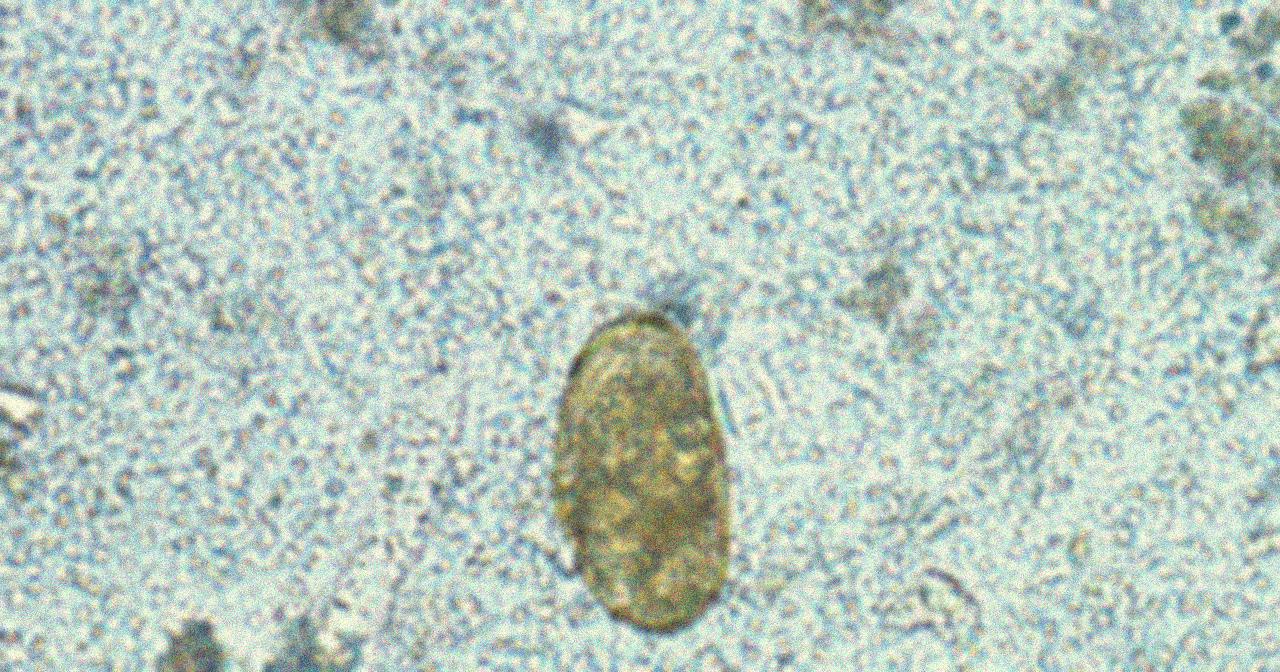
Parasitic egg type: Paragonimus spp